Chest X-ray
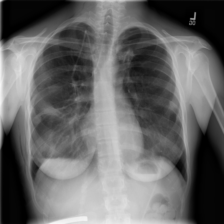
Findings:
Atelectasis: positive
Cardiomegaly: negative
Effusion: negative
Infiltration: positive
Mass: negative
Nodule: positive
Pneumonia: negative
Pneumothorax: positive
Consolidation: negative
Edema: negative
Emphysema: positive
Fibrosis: negative
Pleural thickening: negative
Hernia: negative